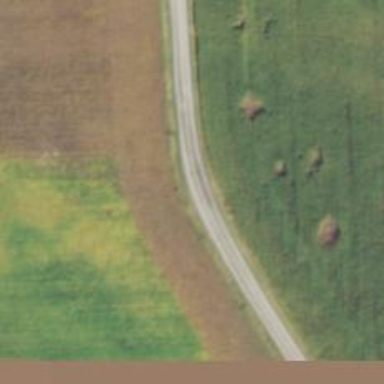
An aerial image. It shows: Tertiary road.